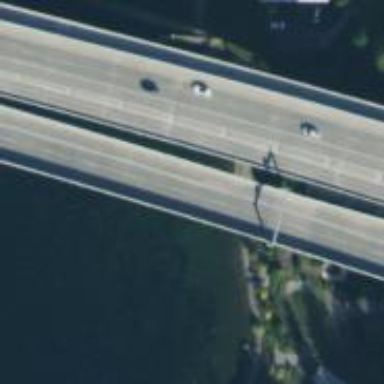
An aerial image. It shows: Pier supporting bridge.